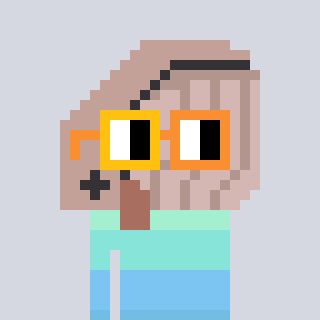
a pixel art character with square yellow and orange glasses, a whale-shaped head and a rust-colored body on a cool background